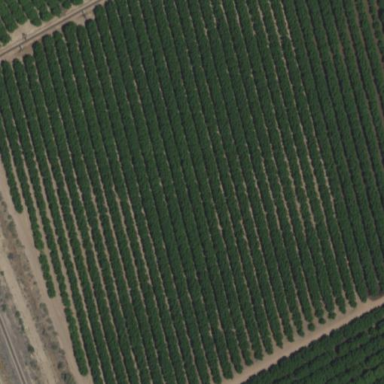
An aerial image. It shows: Orchard.